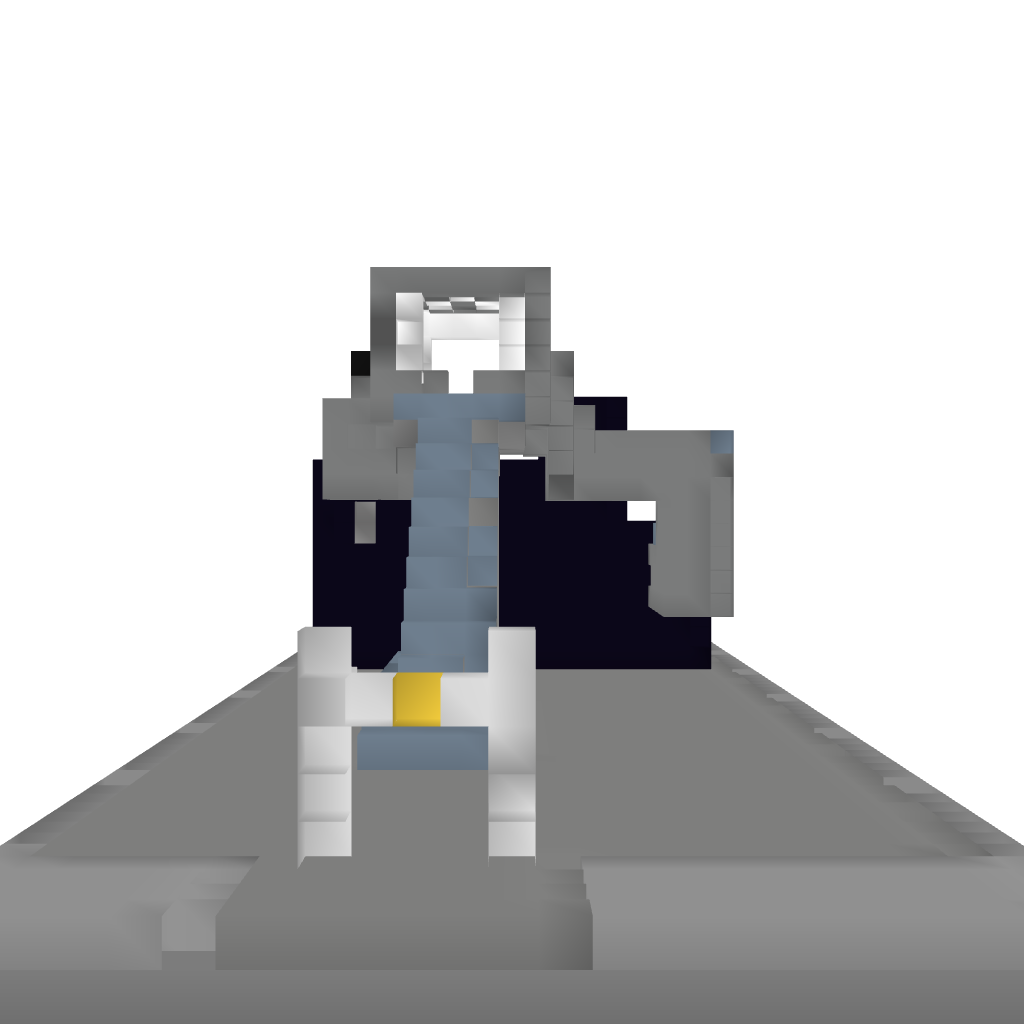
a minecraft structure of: TNT Repeating Cannon